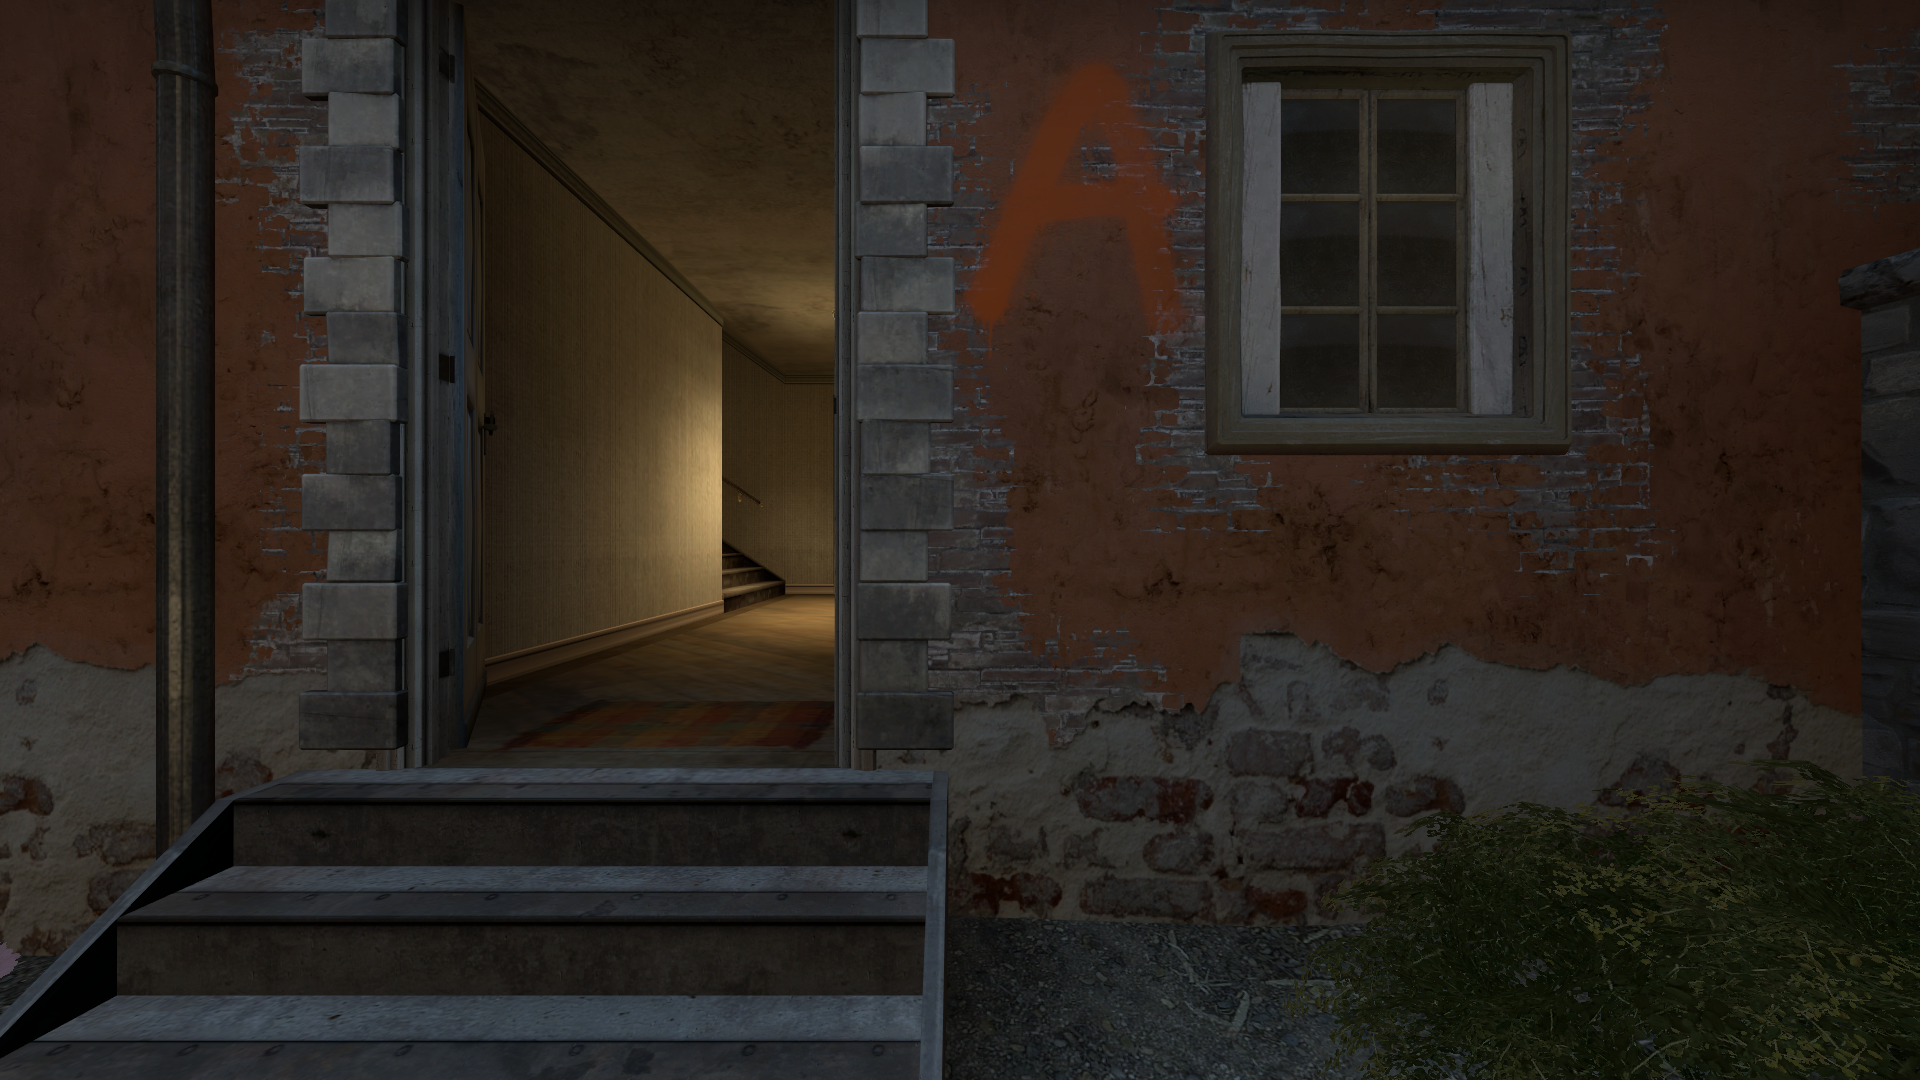
Map: de_inferno